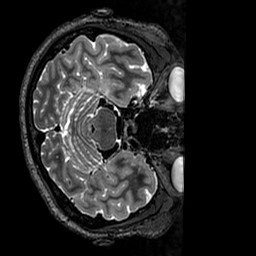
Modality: T2w
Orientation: axial
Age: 26
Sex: female
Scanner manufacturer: siemens
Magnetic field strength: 3 T
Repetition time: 3.2 s
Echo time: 0.728 s